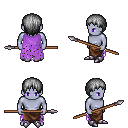
a pixel art fantasy rpg character, male body template, dark elf, purple skin, maroon tattered cape, robe skirt, gray plain hairstyle, metal boots, spear, four views (front, back, left, right), 2x2 character sprite sheet, small pixel art, hard edges, no anti-aliasing